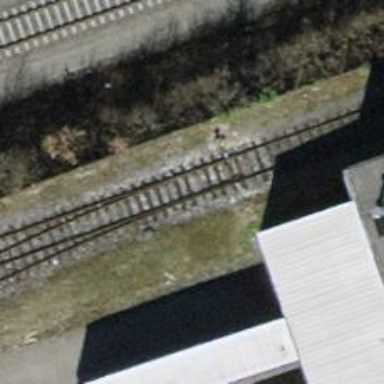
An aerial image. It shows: Single-track spur railway line.